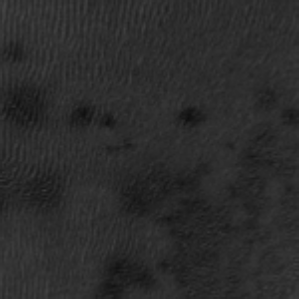
Label: frost